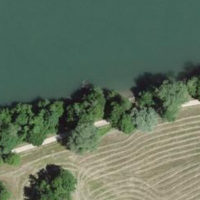
EUNIS habitat code: 25
Species observed at this site:
Picus viridis